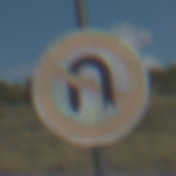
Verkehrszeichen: VerbotWenden
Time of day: Midday
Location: Outdoor (Nature)
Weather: PartlyCloudy
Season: NotSpecified
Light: Natural